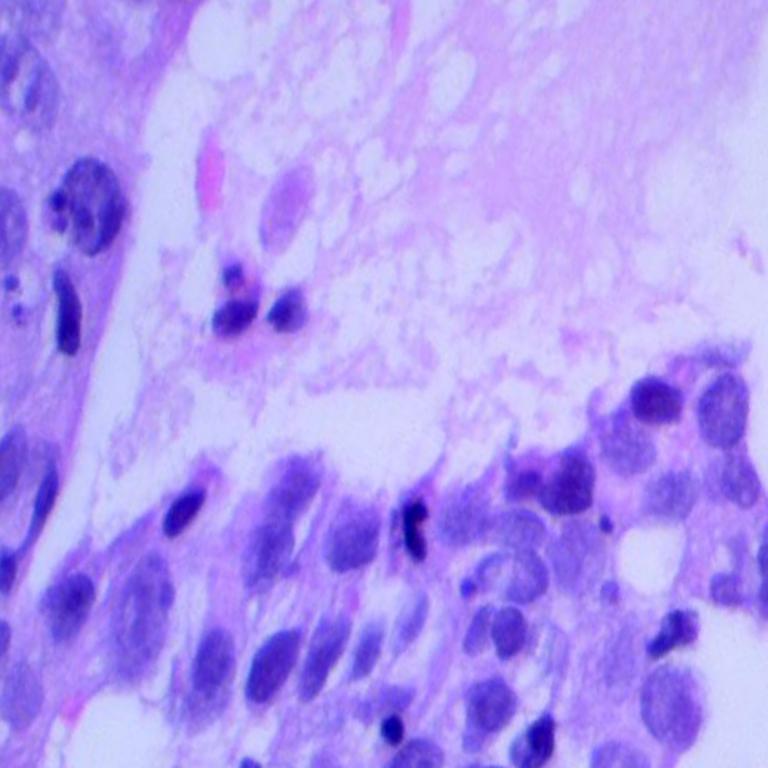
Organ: lung
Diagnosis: adenocarcinomas